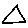
Label: triangle